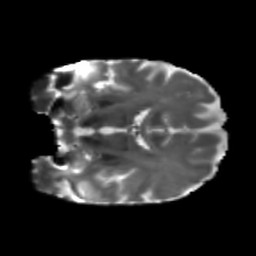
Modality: T2w
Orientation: coronal
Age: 39
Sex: female
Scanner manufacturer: siemens
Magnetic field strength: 3 T
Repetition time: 5.25 s
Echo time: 0.08 s